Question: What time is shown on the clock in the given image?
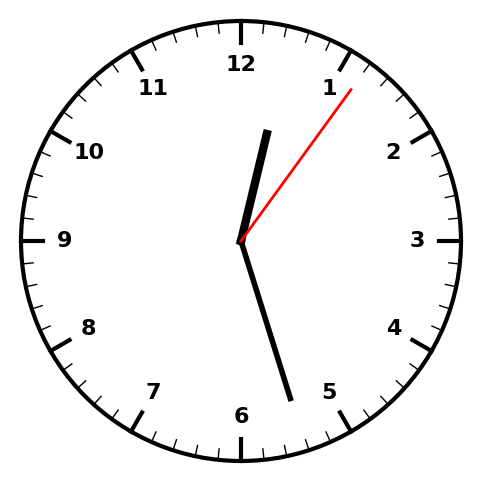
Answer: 12:27:06